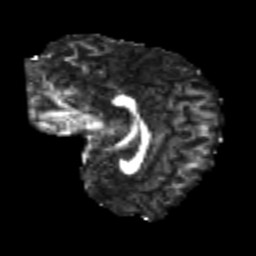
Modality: FA
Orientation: sagittal
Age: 21
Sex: male
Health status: healthy
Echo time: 0.074 s